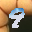
Label: 9